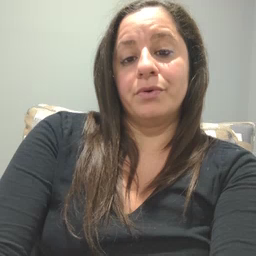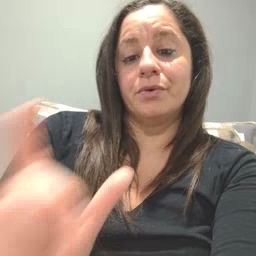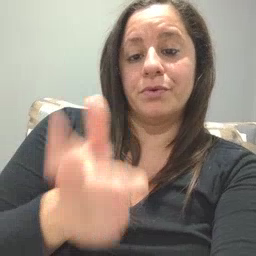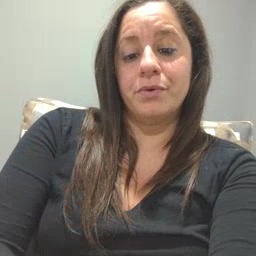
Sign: later